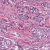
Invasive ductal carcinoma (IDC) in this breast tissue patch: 1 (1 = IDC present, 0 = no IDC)